Field crop: maize
Growth stage: 2
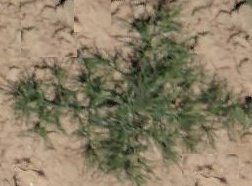
Species: salsola